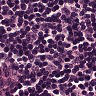
Metastatic tissue present: no